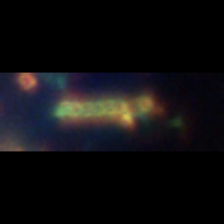
Taxon: Chaetoceros
Group: Diatoms